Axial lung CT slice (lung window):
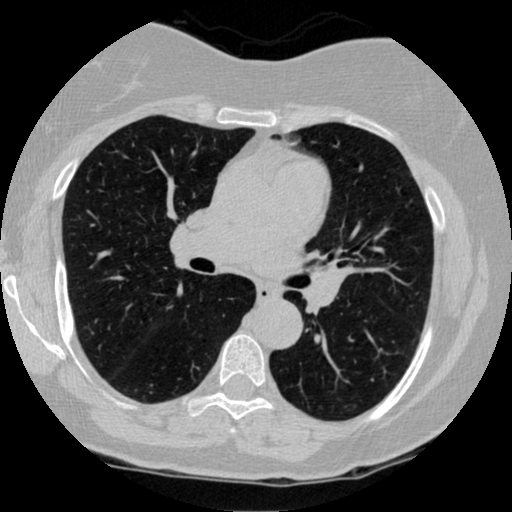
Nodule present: no